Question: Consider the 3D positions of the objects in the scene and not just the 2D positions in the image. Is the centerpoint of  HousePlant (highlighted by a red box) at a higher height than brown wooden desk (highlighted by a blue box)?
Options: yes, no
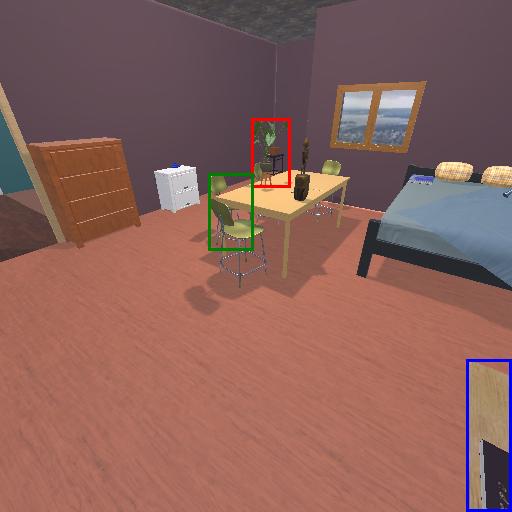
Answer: yes